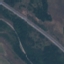
Label: Highway